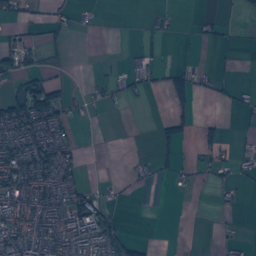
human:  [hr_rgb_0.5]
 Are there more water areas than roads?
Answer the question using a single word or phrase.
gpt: no

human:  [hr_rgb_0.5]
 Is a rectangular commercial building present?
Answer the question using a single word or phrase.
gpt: yes

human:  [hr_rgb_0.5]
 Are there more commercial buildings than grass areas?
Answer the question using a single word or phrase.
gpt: no

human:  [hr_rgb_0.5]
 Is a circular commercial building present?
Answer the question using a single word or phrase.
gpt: no

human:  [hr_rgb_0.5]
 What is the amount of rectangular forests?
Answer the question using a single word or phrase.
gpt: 8

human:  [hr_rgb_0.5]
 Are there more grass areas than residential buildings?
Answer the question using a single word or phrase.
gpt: no

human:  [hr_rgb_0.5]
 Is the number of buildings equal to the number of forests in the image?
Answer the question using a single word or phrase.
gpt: no

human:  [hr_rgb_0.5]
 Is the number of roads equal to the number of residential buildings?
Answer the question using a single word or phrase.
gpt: no

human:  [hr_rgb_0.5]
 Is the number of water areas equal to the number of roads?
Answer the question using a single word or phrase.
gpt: no

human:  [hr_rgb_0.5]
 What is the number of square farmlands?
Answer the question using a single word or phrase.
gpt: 0

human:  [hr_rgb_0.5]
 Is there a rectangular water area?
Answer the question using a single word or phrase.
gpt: yes

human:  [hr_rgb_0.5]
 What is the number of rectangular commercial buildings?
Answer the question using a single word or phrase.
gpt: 7

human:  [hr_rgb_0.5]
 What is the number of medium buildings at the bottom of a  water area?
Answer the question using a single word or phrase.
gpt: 27

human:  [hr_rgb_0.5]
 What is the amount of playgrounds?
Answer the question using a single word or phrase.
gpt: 11

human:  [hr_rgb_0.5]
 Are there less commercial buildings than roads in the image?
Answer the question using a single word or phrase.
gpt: yes

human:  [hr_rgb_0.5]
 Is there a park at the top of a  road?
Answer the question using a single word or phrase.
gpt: yes

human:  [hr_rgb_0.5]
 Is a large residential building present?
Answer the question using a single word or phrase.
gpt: yes

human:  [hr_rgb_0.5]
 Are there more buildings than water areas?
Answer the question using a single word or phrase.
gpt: yes

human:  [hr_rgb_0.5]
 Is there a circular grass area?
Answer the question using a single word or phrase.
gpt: no

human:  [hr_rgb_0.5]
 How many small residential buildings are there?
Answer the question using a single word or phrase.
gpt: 4990

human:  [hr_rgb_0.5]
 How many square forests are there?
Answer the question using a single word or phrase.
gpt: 0

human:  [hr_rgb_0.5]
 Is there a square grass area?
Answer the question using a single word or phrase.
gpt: no

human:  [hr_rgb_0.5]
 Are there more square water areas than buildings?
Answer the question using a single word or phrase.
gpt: no

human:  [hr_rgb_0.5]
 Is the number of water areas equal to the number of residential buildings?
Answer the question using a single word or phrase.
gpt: no

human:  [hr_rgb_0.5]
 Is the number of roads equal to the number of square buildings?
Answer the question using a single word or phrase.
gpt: no

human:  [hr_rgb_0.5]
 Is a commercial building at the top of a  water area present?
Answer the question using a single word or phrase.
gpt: yes

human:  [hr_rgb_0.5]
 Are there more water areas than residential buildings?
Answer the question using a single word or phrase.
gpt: no

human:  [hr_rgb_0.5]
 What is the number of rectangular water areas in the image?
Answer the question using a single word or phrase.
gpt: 12

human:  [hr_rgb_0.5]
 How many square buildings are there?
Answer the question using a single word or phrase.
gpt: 9

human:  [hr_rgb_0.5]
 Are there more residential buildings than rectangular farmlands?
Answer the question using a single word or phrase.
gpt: yes

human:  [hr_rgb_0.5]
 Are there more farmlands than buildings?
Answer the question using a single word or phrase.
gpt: no

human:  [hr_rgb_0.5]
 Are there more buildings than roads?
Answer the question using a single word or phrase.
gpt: yes

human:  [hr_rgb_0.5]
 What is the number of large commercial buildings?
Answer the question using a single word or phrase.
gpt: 0

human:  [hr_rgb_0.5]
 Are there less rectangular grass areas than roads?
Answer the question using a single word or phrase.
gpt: yes

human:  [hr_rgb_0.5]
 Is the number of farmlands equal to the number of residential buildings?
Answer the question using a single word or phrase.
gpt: no

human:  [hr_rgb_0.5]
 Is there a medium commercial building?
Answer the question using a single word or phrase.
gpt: yes